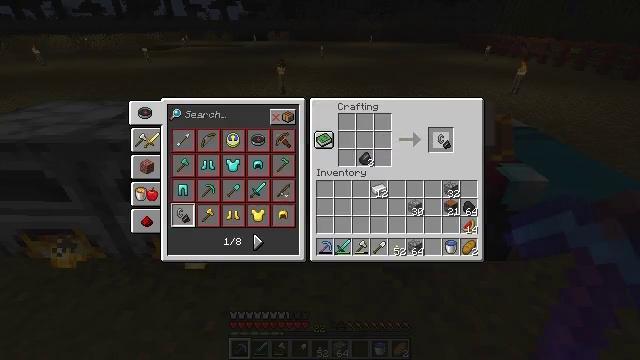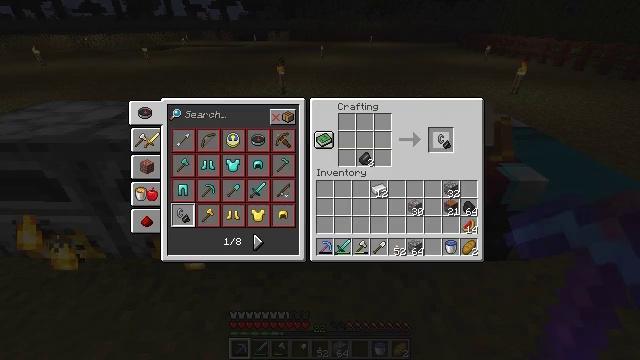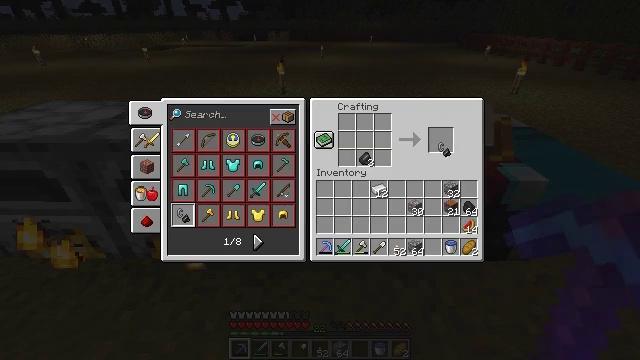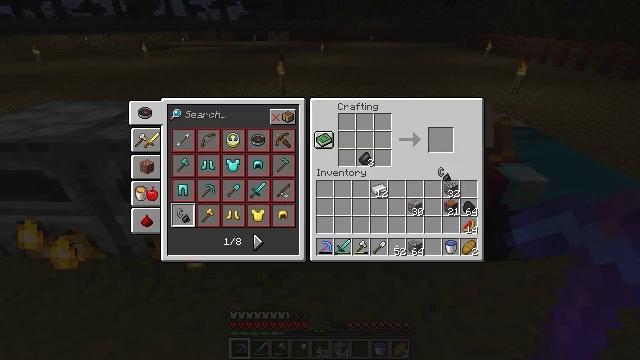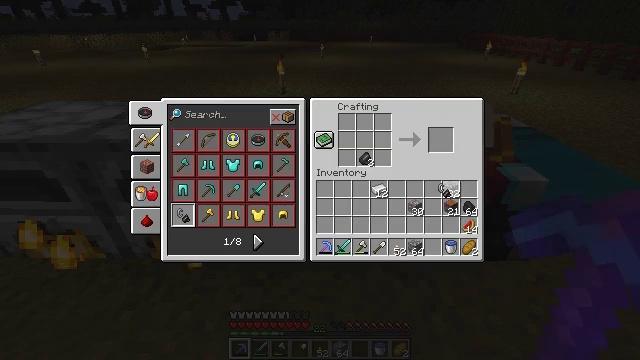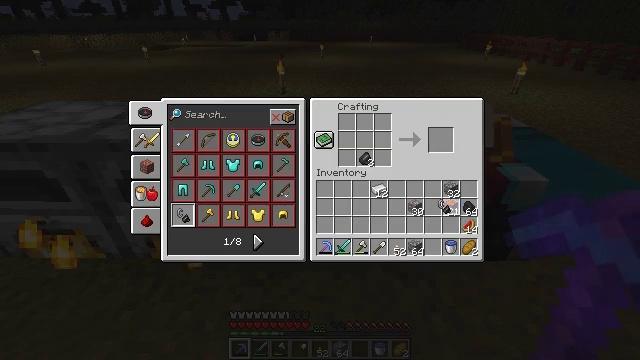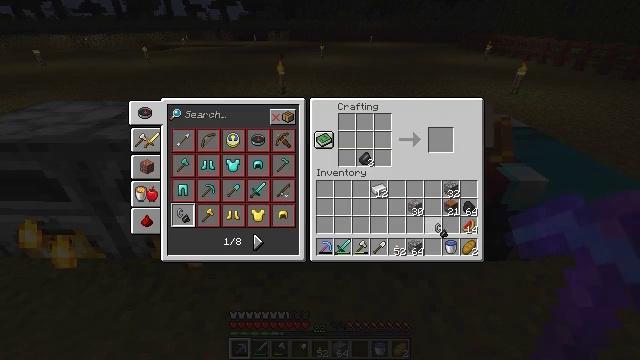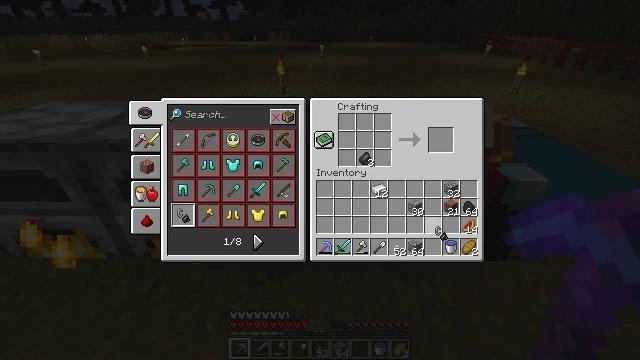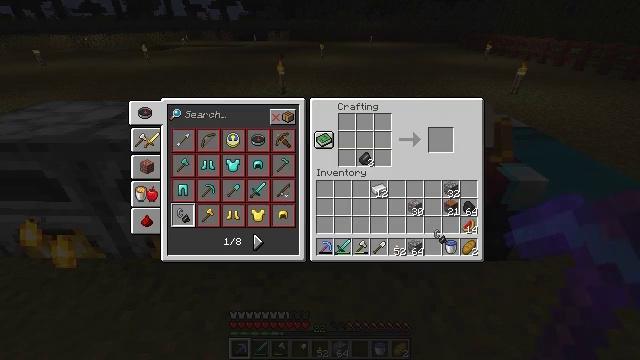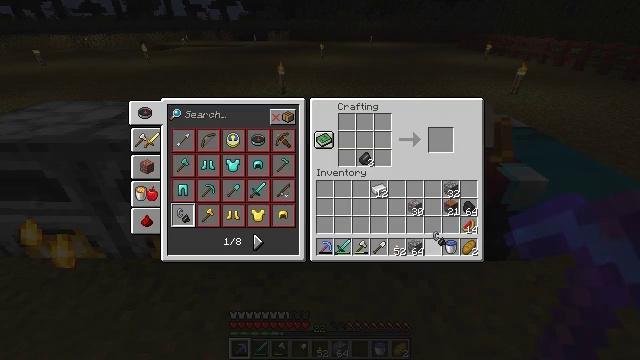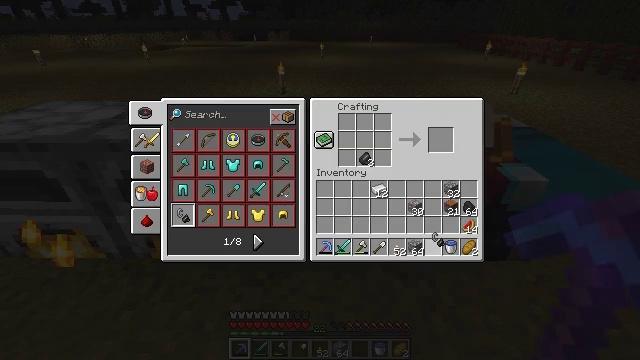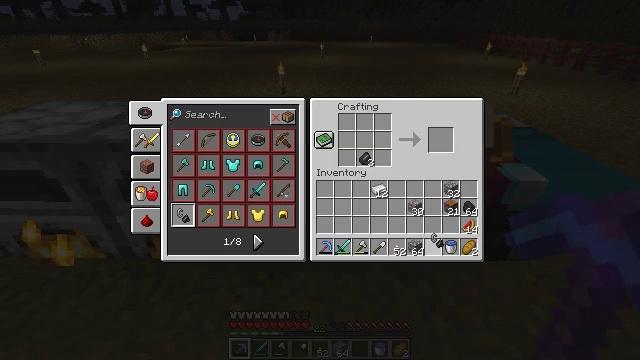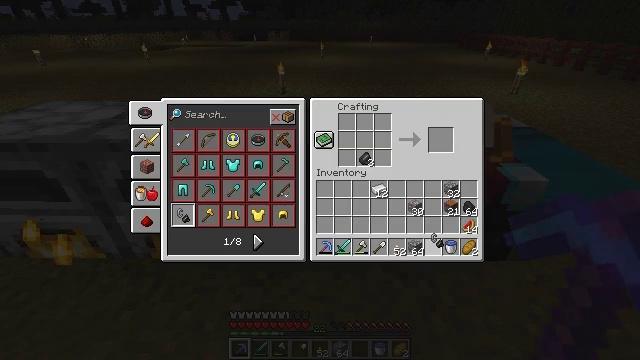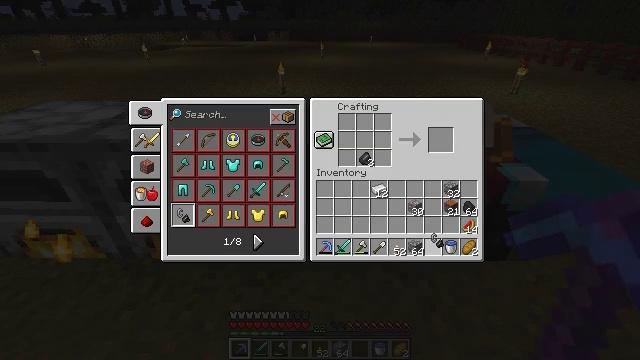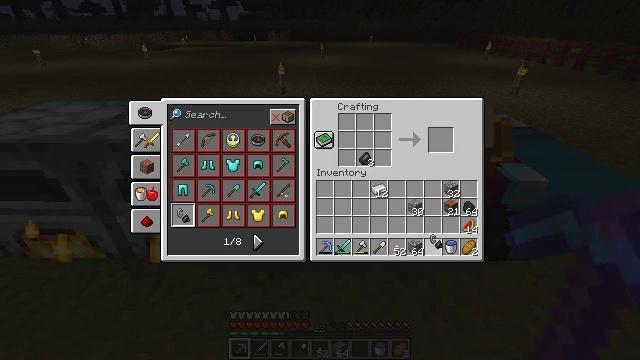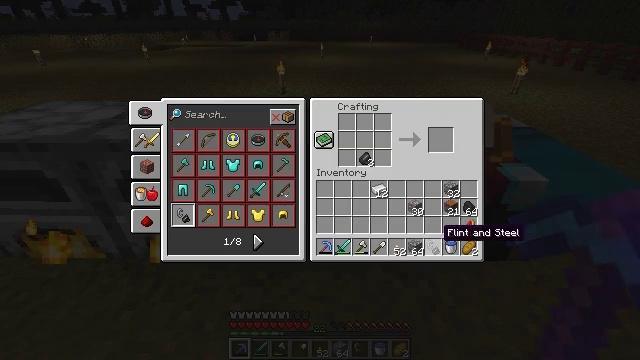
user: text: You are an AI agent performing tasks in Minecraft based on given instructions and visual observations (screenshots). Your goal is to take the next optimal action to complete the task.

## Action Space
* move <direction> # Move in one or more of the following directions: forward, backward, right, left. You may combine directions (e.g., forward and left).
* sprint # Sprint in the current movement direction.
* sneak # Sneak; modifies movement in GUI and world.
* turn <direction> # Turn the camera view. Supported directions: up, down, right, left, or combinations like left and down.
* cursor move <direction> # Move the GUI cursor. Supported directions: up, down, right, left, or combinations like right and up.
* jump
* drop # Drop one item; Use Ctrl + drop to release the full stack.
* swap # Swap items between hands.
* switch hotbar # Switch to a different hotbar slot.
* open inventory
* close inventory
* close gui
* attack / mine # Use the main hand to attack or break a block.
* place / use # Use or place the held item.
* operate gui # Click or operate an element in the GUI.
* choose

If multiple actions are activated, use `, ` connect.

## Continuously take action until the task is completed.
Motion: motion action
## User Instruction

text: Gather sugar cane for crafting.
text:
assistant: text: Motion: open gui
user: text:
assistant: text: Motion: cursor move down
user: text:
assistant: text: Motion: cursor move down
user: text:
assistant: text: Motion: cursor move down
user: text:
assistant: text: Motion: cursor move down
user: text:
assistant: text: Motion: cursor move down
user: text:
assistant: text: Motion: no_op
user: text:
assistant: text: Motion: no_op
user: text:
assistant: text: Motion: no_op
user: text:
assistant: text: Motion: no_op
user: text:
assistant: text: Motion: no_op
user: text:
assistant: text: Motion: operate gui
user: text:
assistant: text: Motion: operate gui
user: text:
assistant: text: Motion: operate gui
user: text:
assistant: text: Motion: no_op
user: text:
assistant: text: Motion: no_op
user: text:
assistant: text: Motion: no_op
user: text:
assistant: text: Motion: no_op
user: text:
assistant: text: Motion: close gui
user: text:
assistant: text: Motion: no_op
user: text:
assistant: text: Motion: no_op
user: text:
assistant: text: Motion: turn right and up
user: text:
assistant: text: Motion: turn right and up
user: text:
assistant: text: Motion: turn right and up
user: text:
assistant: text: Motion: turn right and up
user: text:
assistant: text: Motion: move forward, turn right and up
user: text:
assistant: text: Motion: move forward, turn right and up
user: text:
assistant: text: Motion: move forward, turn right and up
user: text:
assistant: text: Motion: move forward, turn right and up
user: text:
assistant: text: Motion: move forward, turn up